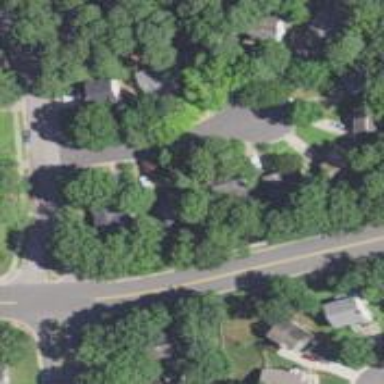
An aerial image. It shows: Asphalt road in residential area.